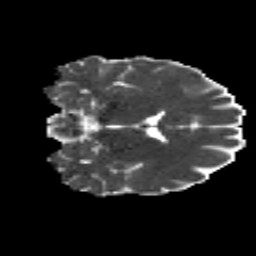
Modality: MD
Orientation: coronal
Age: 22
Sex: male
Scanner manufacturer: siemens
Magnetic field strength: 3 T
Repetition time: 8.8 s
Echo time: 0.085 s